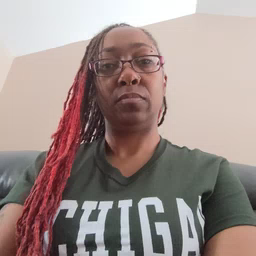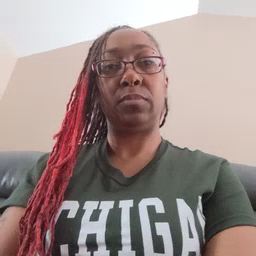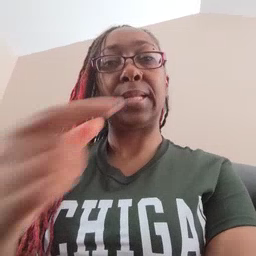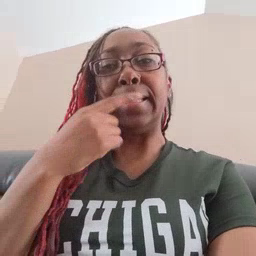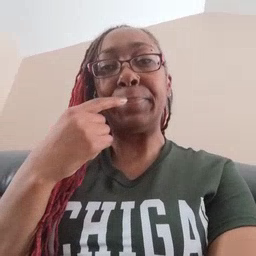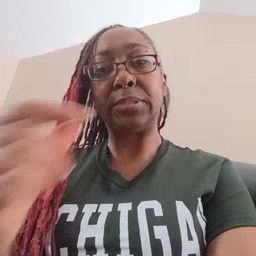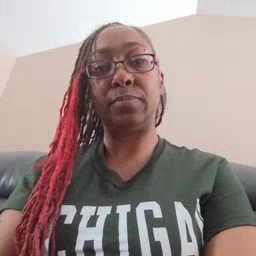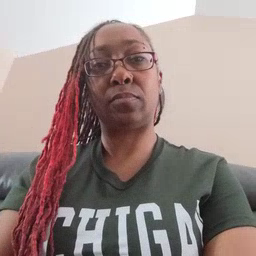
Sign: lips